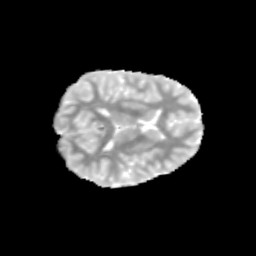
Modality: MD
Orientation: axial
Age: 9
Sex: female
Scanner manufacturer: siemens
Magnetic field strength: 3 T
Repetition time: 3.8 s
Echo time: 0.07 s